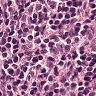
Metastatic tissue present: no